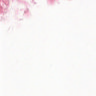
Metastatic tissue present: no